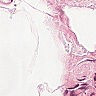
Metastatic tissue present: no